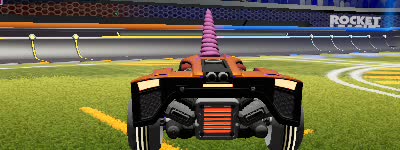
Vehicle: breakout